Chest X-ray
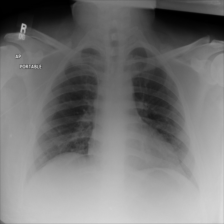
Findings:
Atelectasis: negative
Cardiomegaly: negative
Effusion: negative
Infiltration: negative
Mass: negative
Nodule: negative
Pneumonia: negative
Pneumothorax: negative
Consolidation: negative
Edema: negative
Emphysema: negative
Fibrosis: negative
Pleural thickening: negative
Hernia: negative